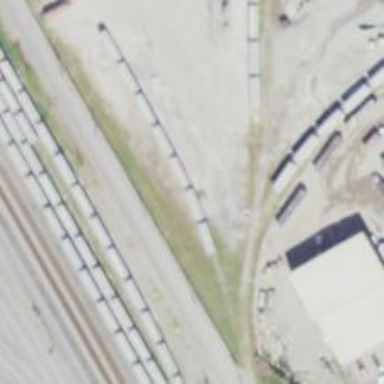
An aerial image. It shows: Railway spur service.